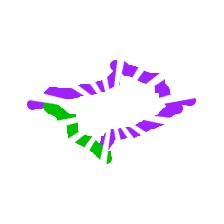
Shape: rhombus